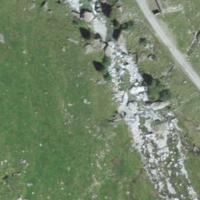
EUNIS habitat code: 26
Species observed at this site:
Araschnia levana